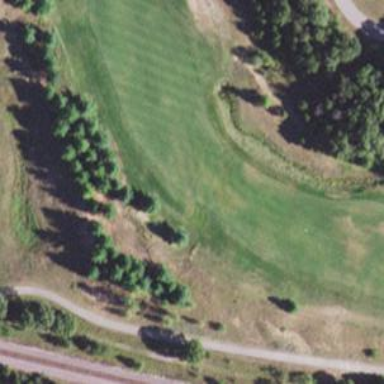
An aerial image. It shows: Golf hole.